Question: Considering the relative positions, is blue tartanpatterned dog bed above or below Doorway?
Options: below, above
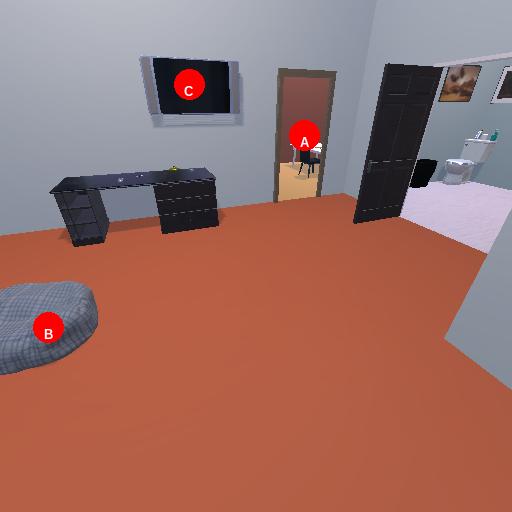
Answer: below